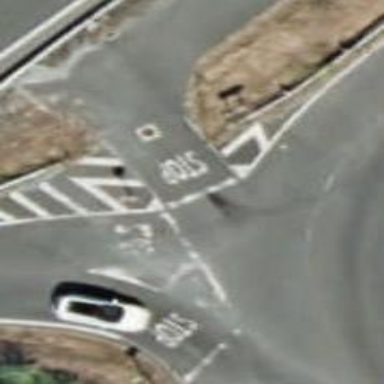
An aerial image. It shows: Road with stop sign.